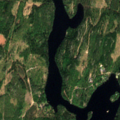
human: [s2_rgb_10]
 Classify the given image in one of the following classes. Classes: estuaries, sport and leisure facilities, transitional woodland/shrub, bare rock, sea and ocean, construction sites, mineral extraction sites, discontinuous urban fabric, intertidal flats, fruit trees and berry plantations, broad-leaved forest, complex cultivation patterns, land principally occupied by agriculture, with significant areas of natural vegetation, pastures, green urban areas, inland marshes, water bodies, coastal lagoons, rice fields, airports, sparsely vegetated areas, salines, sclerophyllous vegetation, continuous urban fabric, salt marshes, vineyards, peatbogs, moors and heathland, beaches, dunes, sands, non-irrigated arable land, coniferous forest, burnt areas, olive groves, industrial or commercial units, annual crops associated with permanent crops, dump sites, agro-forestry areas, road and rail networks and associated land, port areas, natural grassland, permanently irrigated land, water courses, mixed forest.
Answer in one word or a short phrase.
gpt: coniferous forest, mixed forest, transitional woodland/shrub, water bodies